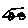
Label: car